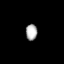
Tissue: lung
Cell type: Epithelial cells
Senescence score: 0.2379
Nuclear area (px): 180
Mean DAPI intensity: 175.778